Field crop: maize
Growth stage: 2
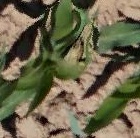
Species: maize